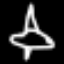
Label: airplane